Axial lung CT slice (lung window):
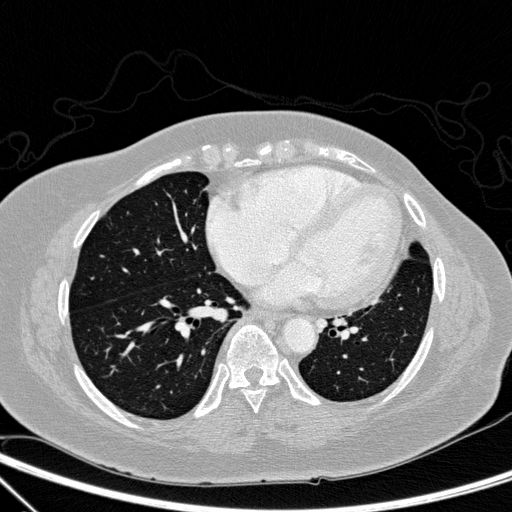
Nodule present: no